Interaction volume radius: 5 \u00c5
Interaction volume height: 15 \u00c5
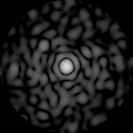
Disorder parameter: 0.8354